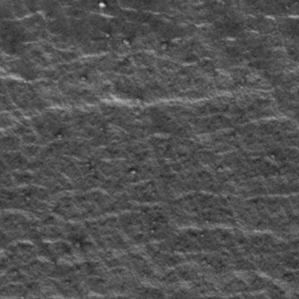
Label: frost